Interaction volume radius: 5 \u00c5
Interaction volume height: 45 \u00c5
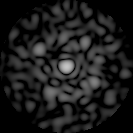
Disorder parameter: 0.818